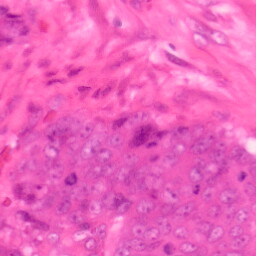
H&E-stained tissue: Colon